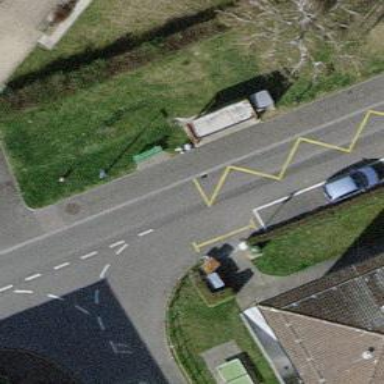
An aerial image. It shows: Bus stop with sheltered platform for public transport.